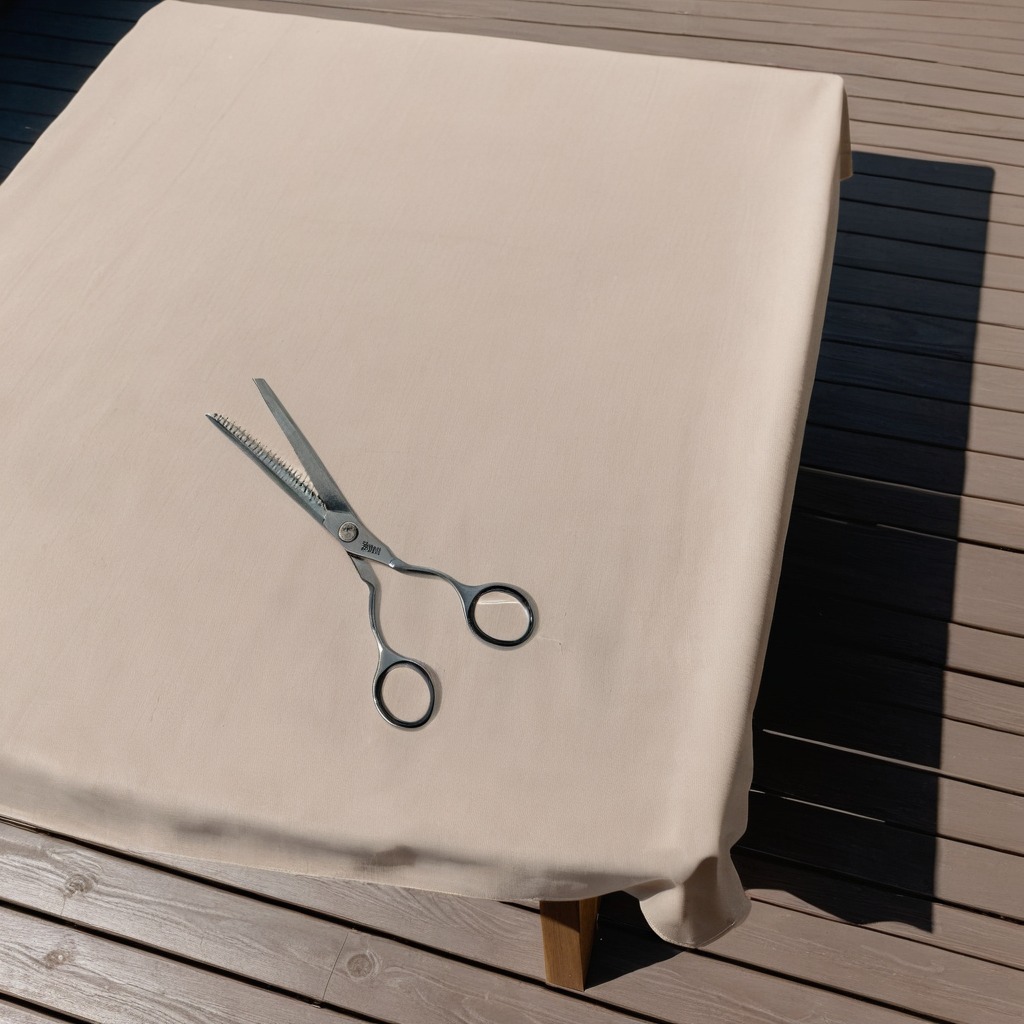
A scissor lies on the wooden table.